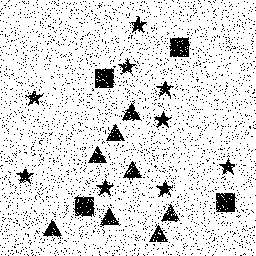
Squares: 4
Triangles: 8
Stars: 9
Total shapes: 21